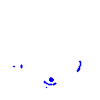
Particle: kaon